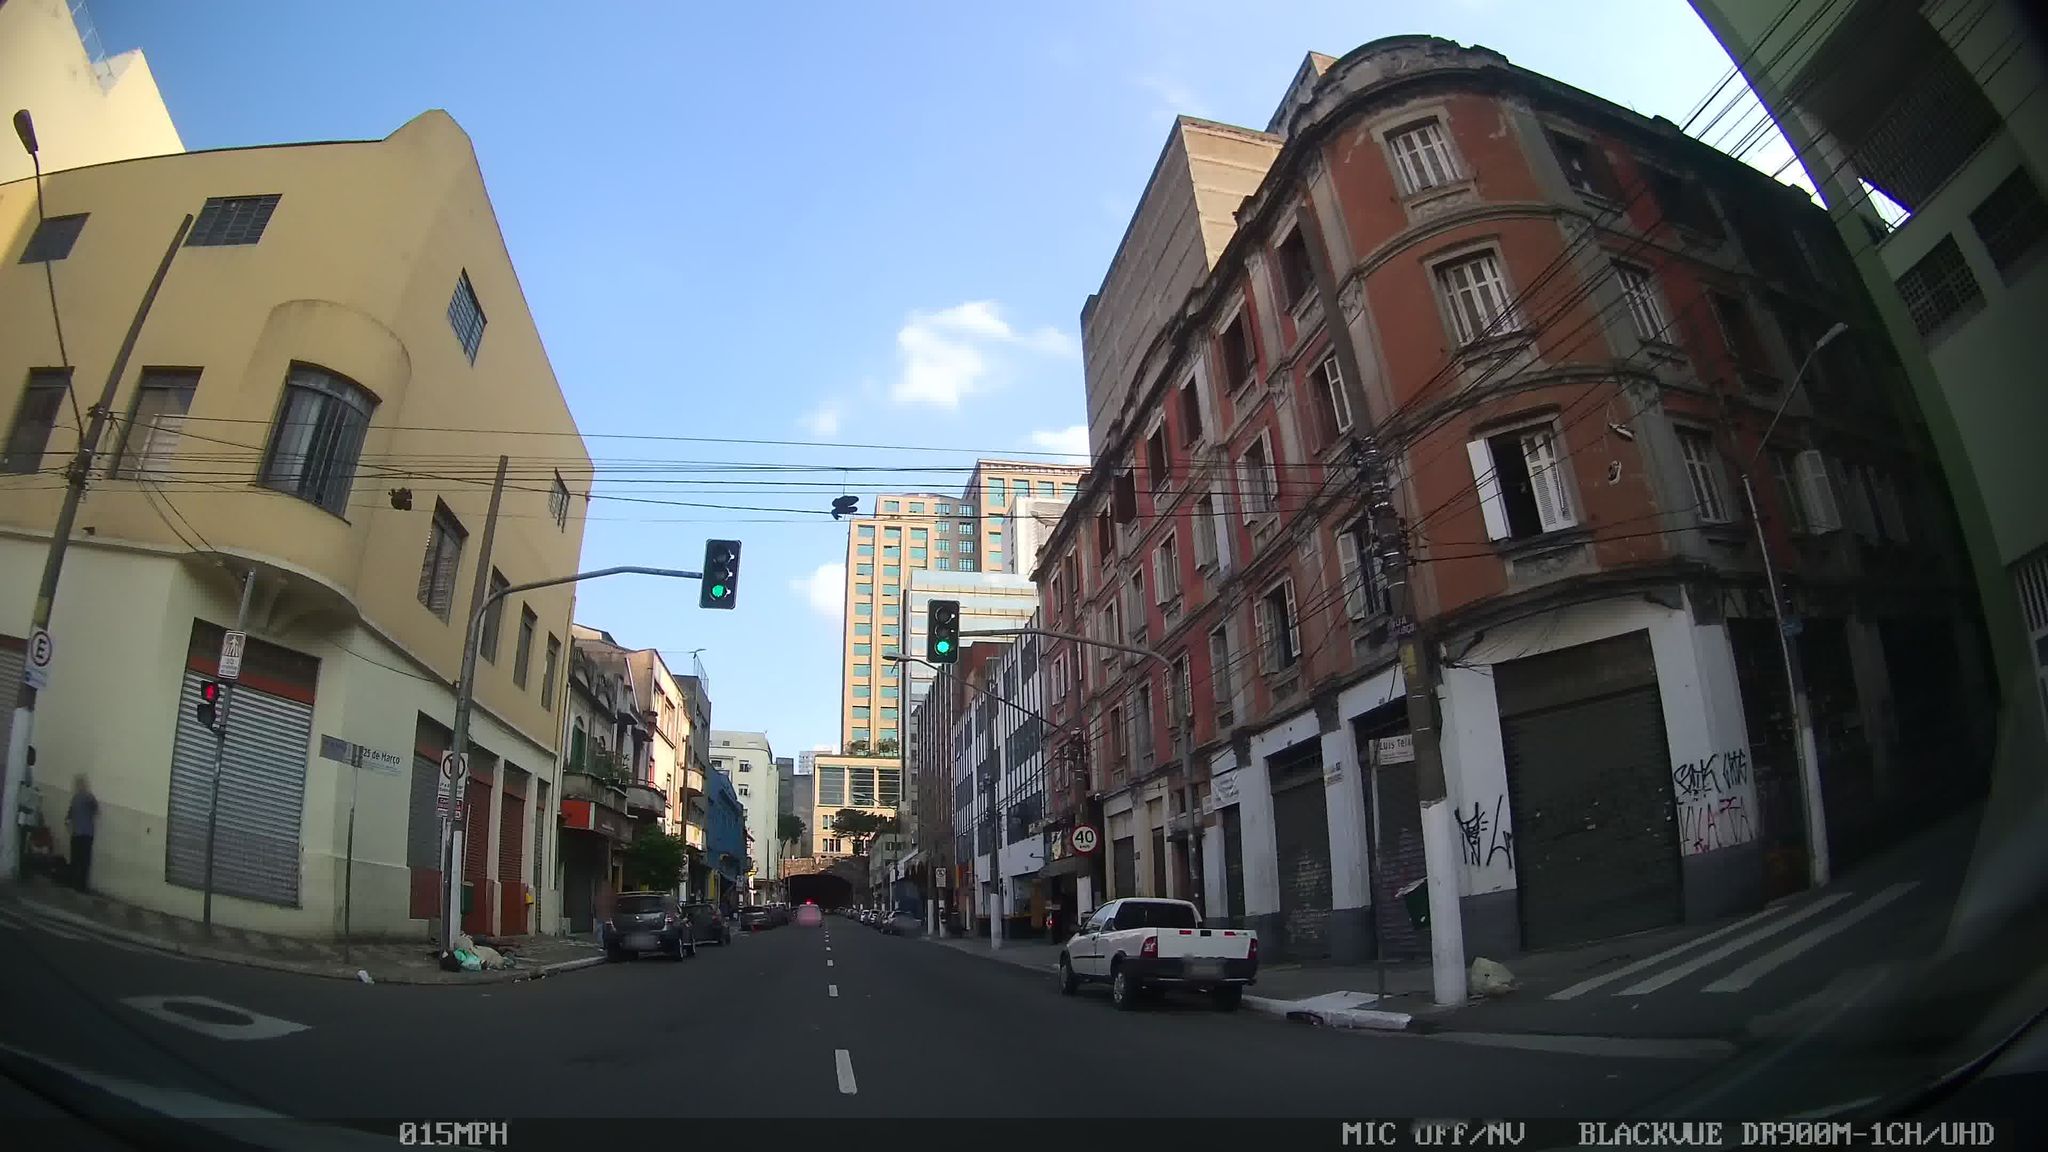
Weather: snowy
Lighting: day
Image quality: good
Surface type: driving surface
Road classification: steps, service
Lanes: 1
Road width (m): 3.0
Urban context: urban centre
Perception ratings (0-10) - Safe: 2.18, Lively: 8.58, Beautiful: 2.64, Boring: 3.39, Depressing: 4.24, Wealthy: 3.28